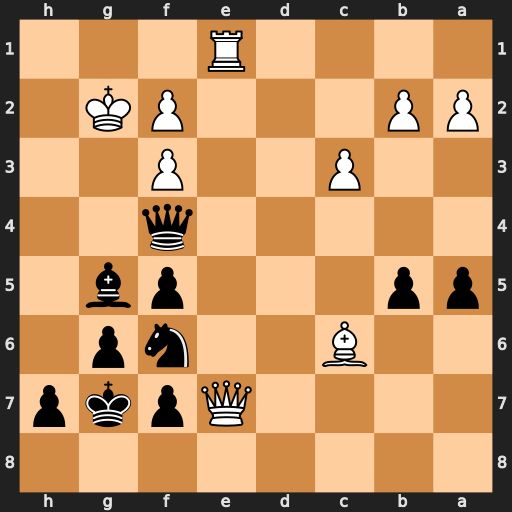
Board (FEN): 8/4Qpkp/2B2np1/pp3pb1/5q2/2P2P2/PP3PK1/4R3
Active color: b
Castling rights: -
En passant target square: -
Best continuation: Ng4 Qc5 Qh2+ Kf1 Be3